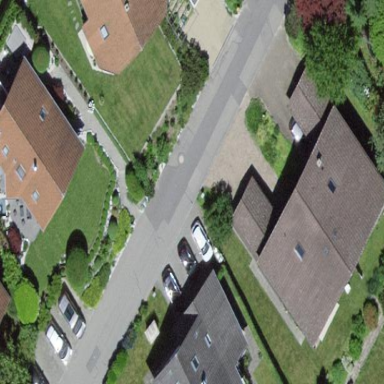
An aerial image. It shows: Semi-detached house.